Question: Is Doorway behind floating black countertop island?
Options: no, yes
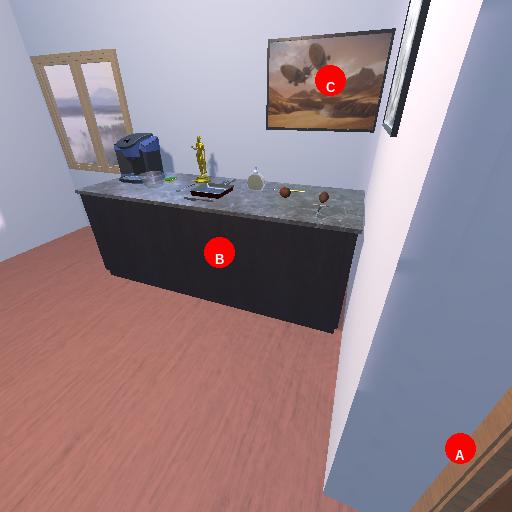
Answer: no